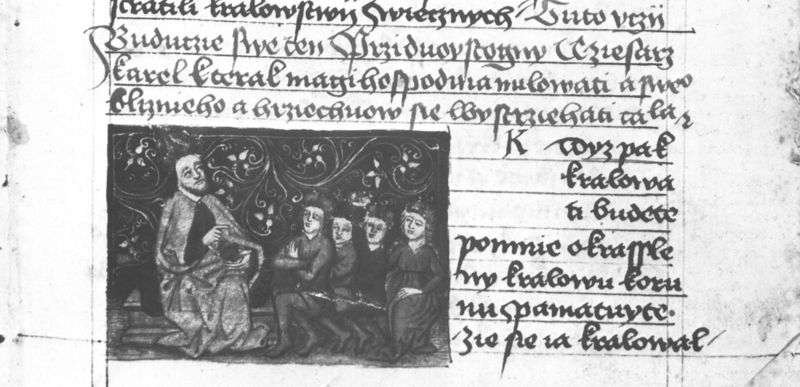
Titel: Die Autobiographie Karl IV. Tschechische Handschrift, geschrieben von Johannes de Rudnitz
Institution: Wien, Österreichische Nationalbibliothek
Schlagwörter: mann, menschen, sitzen, finger, grau, mund, männer, schwarz, stirn, weiss, zeichnung, ornament, bart, falten, geschichte, bild, vater, lippen, kinder, ranken, schrift, lehrer, linien, weis, bank, foto, fotografie, vier, buch, schwarz weiß, seite, text, buchstaben, kopie, tinte, buchseite, heiliger, zeilen, schüler, miniatur, christentum, altdeutsch, latein, apostel, buchmalerei, lehren, füller, kalligrafie, kaligrafie, manuskript, scan, vier apostel